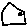
Label: house